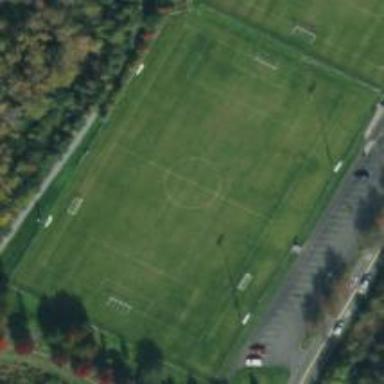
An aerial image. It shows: Soccer pitch for leisure land activities.